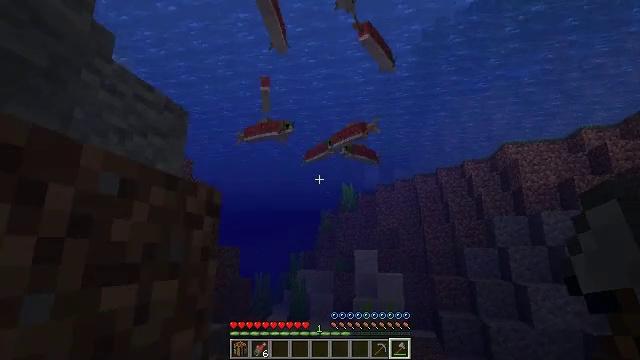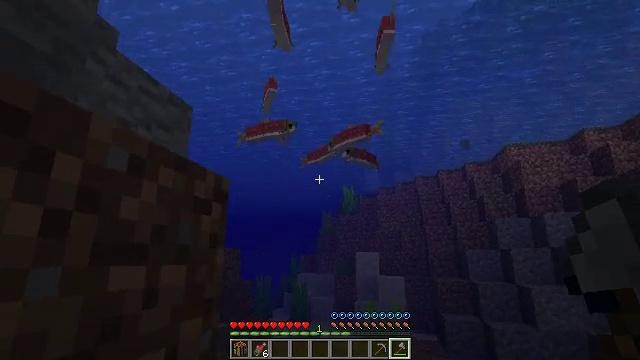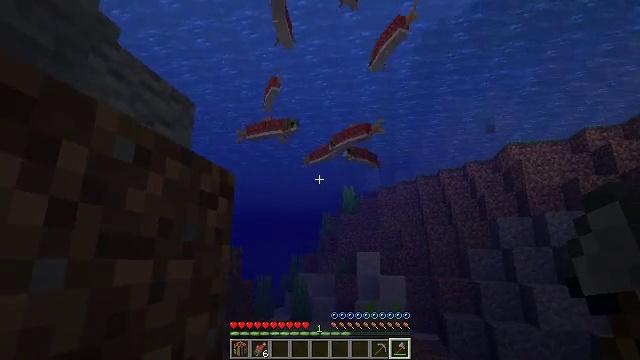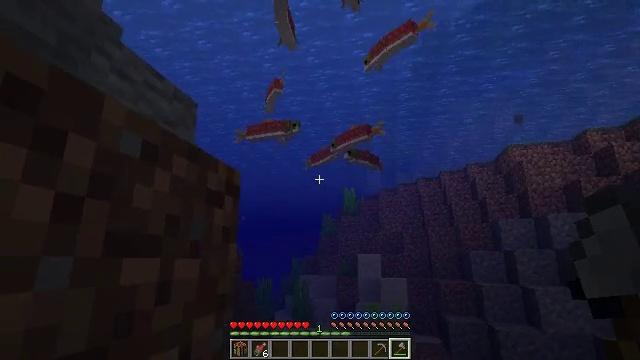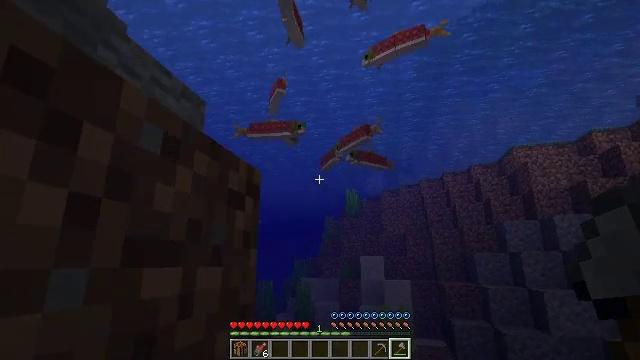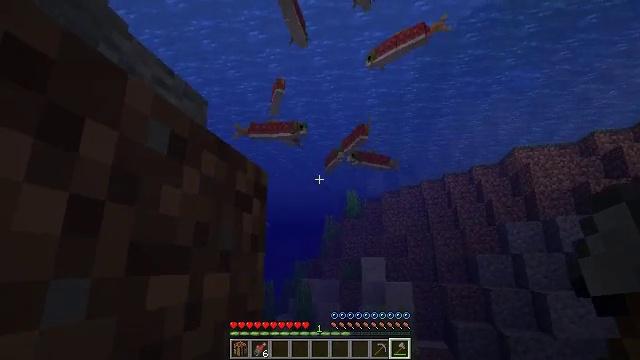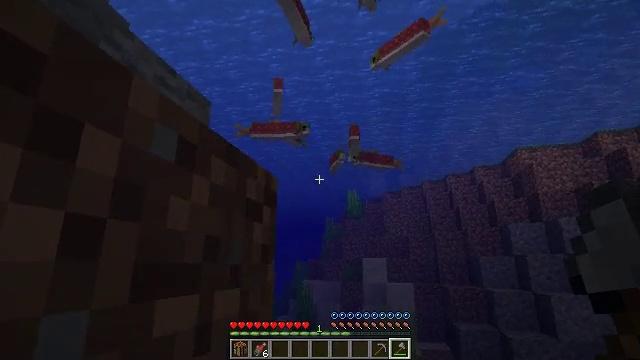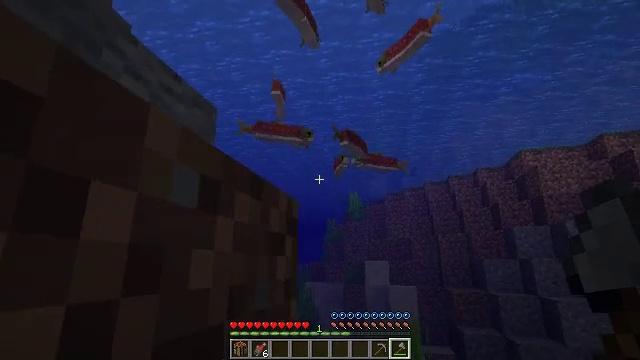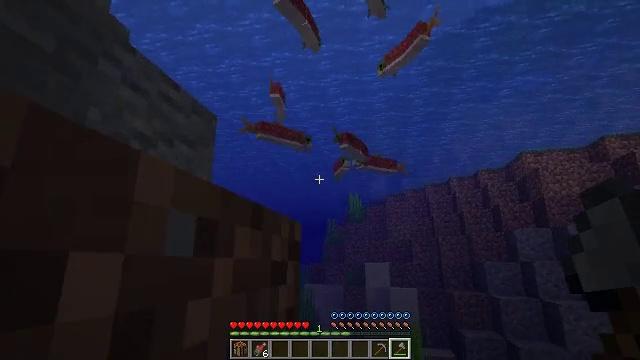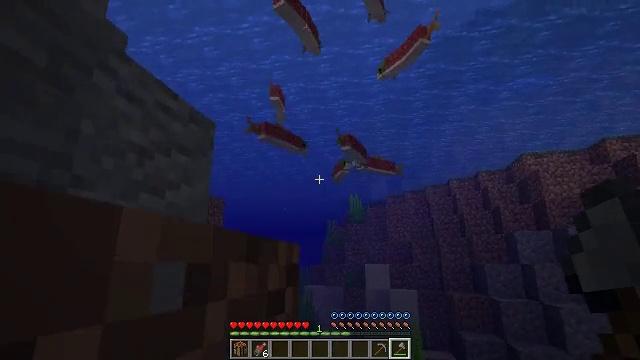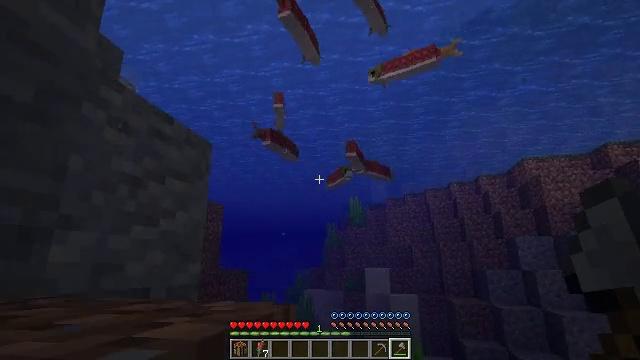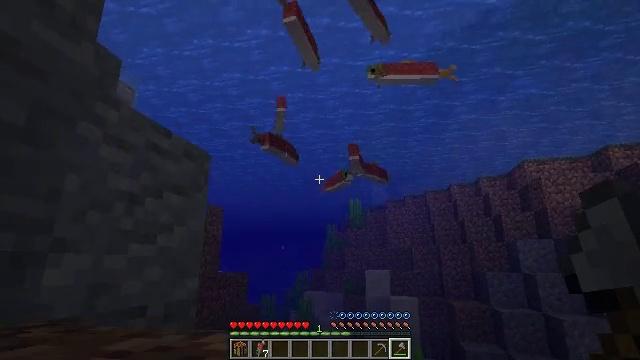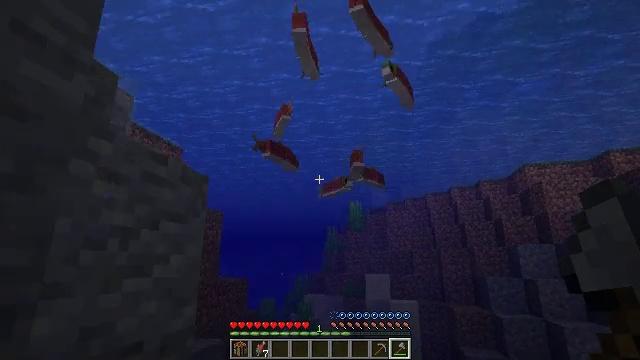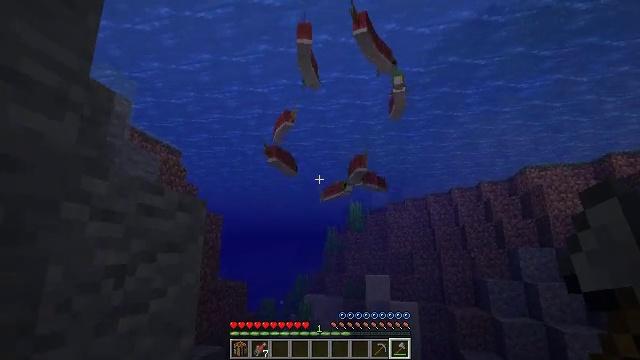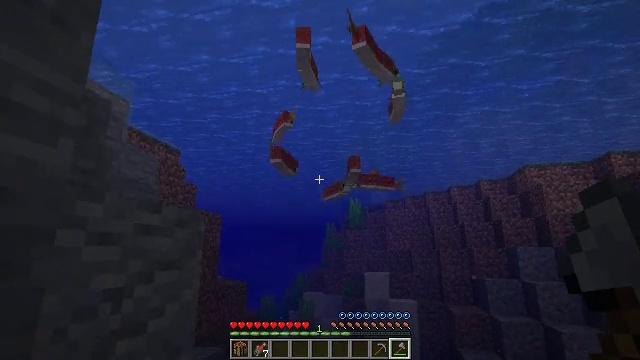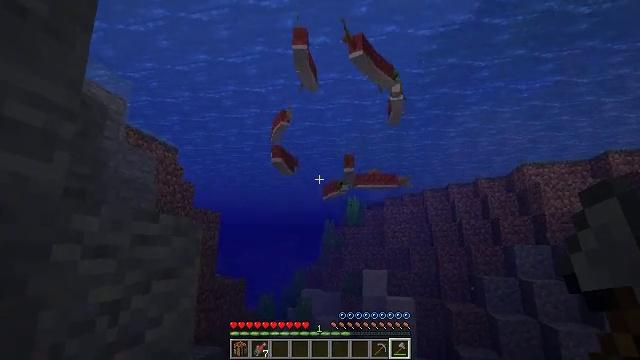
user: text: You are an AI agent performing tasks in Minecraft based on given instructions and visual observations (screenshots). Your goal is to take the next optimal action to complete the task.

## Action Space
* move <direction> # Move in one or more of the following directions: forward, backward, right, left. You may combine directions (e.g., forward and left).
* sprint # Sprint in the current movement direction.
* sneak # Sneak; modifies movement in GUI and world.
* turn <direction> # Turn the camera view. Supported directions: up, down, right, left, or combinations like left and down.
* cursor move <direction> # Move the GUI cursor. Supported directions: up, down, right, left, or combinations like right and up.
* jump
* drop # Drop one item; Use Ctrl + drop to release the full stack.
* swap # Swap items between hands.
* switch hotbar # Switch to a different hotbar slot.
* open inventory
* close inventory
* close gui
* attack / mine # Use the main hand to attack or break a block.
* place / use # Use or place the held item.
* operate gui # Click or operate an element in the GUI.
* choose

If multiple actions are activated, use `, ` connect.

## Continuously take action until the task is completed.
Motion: motion action
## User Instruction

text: Hunt fish.
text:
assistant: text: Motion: move forward and move left
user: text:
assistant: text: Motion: move forward and move left
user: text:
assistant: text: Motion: move forward and move left
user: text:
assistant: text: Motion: move forward and move left
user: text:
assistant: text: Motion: move forward and move left, jump
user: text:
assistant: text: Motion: move forward and move left, jump
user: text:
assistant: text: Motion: move left, jump
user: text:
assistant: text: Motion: move left, jump
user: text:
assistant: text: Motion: move left, jump
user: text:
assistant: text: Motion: move left, jump
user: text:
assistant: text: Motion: move left, jump
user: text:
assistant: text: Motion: move left, jump
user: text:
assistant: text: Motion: move left, jump
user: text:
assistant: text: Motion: move left, jump
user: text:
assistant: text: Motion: move left
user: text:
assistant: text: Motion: move left
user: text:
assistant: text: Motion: move forward and move left, turn right
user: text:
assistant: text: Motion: move forward and move left, turn right
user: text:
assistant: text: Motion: move forward and move left
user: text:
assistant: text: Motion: move forward and move left
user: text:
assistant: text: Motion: move forward and move left, turn right, jump
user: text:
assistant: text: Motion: move forward, turn right and up, jump
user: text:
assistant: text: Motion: move forward, turn right, jump
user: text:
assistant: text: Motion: move forward, attack / mine
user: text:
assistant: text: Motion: move forward, attack / mine
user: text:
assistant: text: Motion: move forward, turn left
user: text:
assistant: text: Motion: move forward
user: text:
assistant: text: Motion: move forward
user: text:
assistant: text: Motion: move forward, jump
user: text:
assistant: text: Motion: move forward, jump